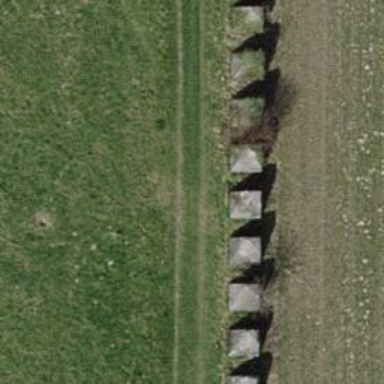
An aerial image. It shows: Block barrier.